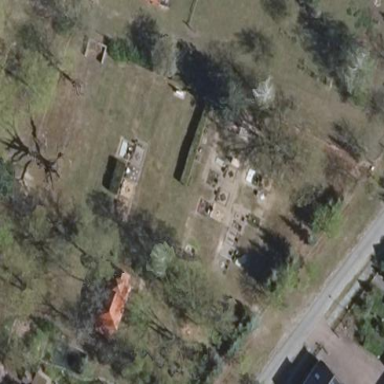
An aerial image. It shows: Cemetery.